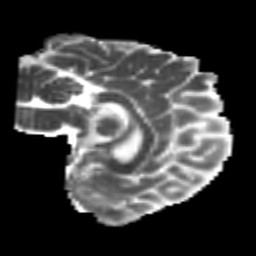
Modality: MD
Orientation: sagittal
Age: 22
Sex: female
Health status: healthy
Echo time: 0.074 s